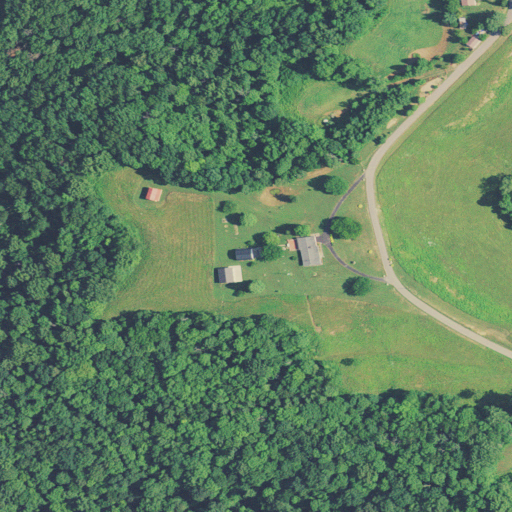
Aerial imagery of ridge(s) in West Virginia named Fisher Ridge containing deciduous forest, pasture, open development, and low intensity development